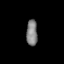
Tissue: prostate
Cell type: Endothelial cells
Senescence score: 0.6895
Nuclear area (px): 277
Mean DAPI intensity: 131.3